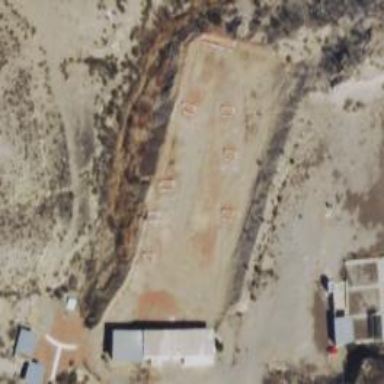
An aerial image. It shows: Sports center dedicated to shooting sports.